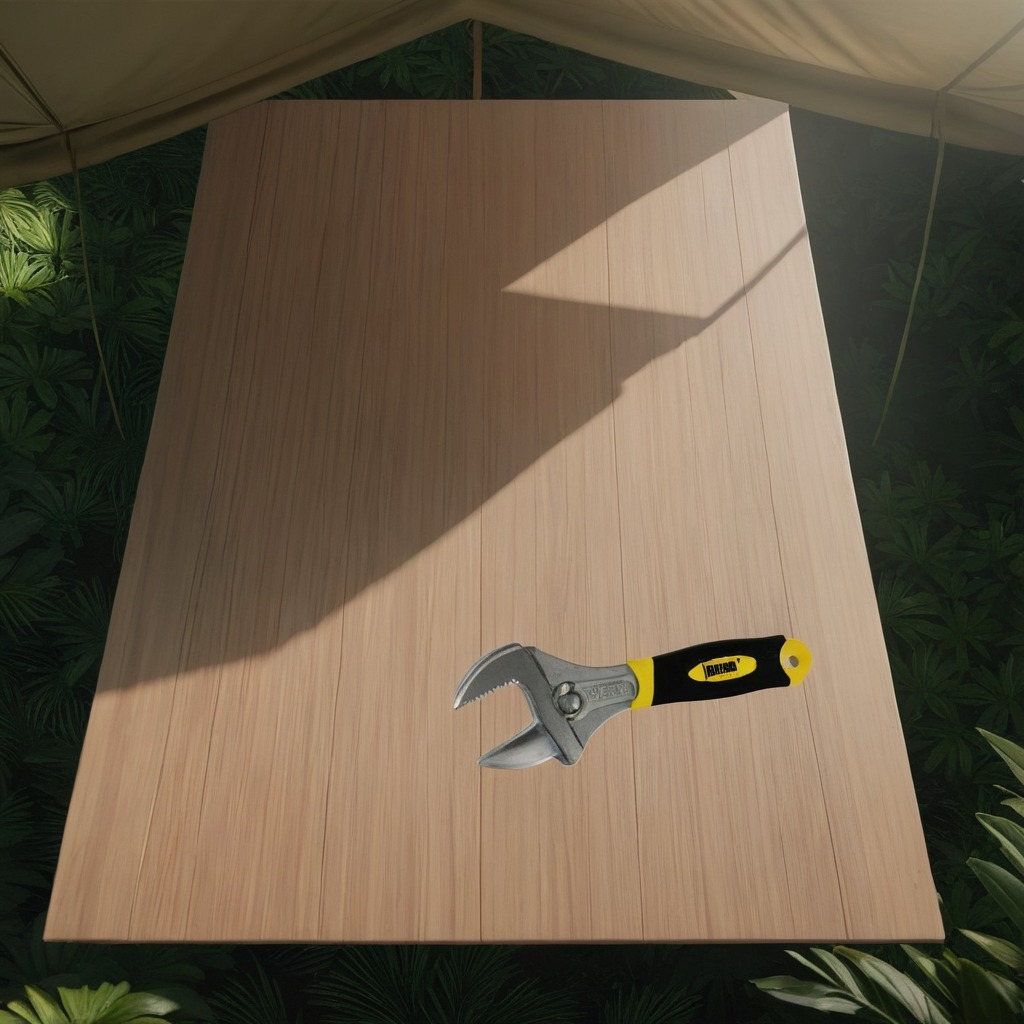
An wrench is lying on a clean wooden table inside a jungle field workshop tent.